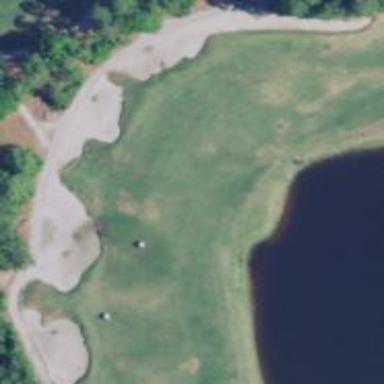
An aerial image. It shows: Sand bunker on golf course.